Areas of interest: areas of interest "Home Furnishing and Building Materials Market"
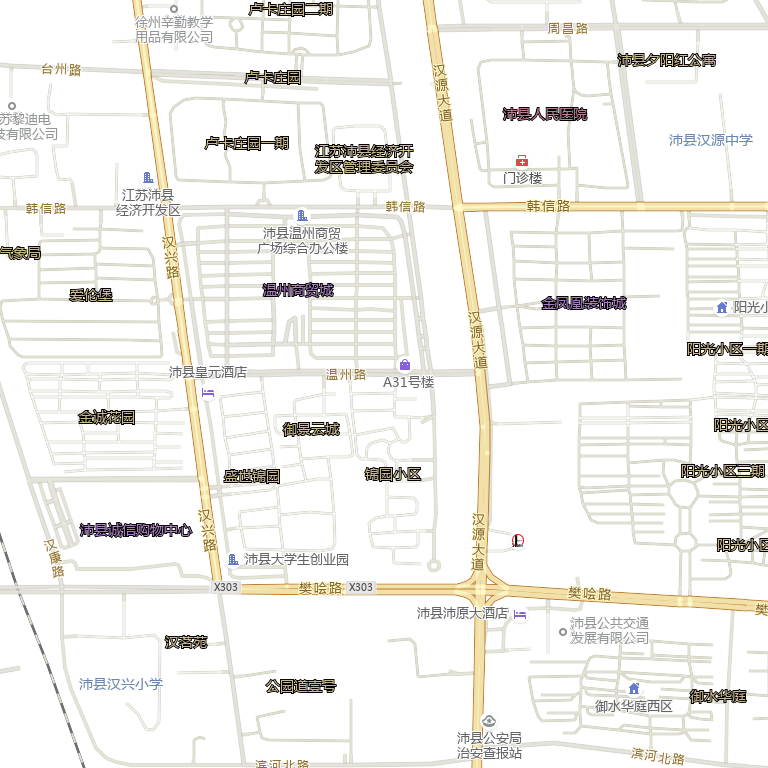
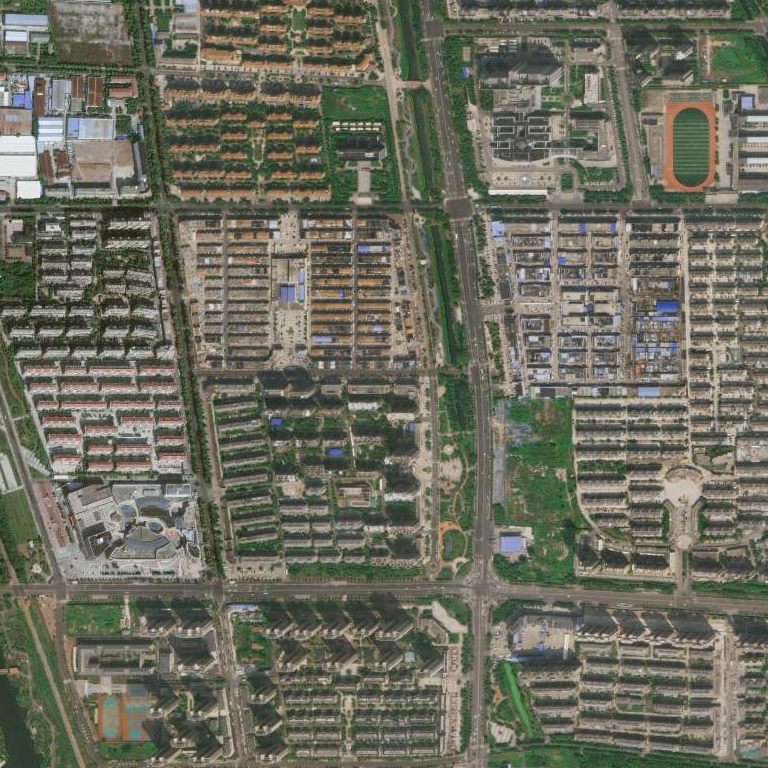